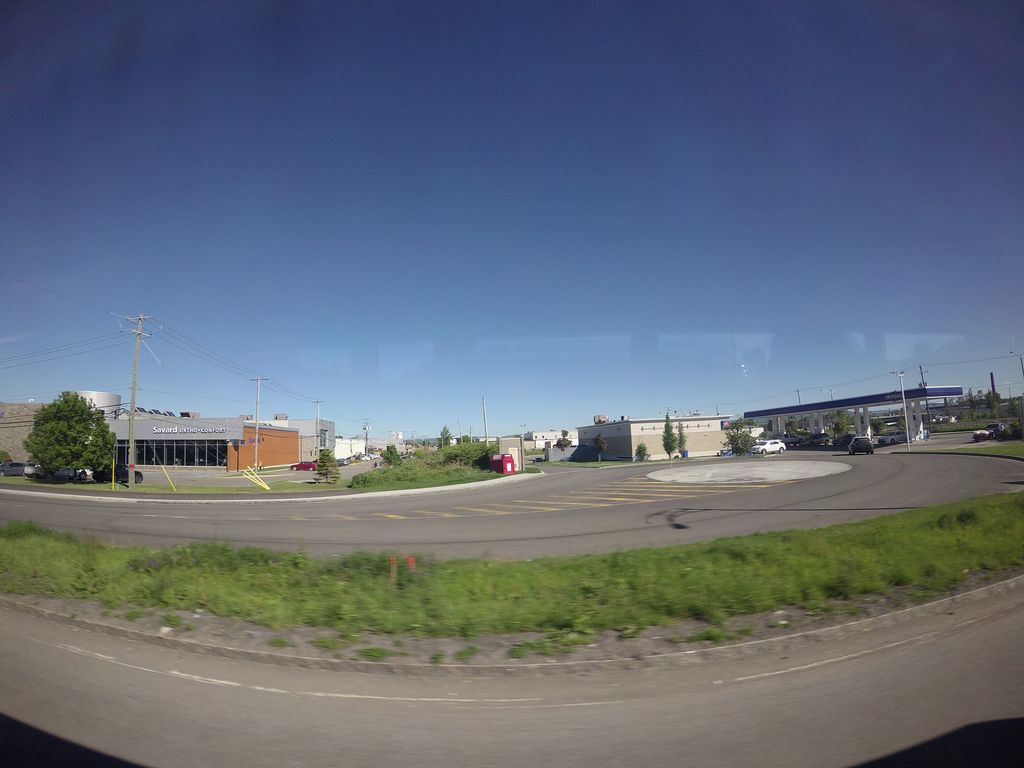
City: quebec_city